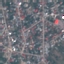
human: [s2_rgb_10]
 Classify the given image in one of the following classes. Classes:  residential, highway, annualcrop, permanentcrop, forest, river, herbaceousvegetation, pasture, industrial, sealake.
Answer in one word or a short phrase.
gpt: Residential